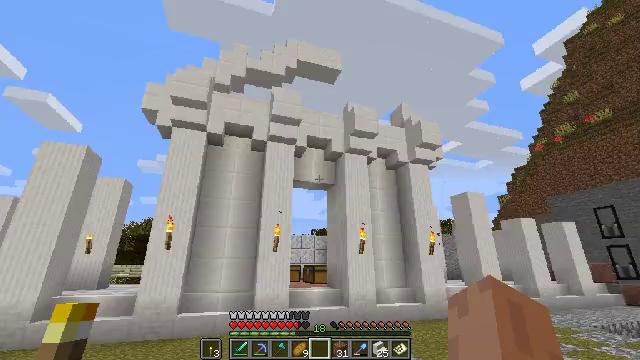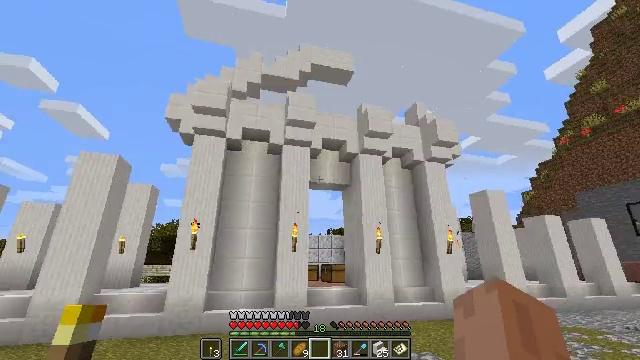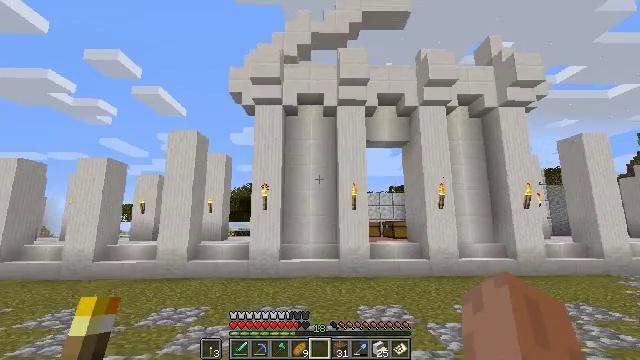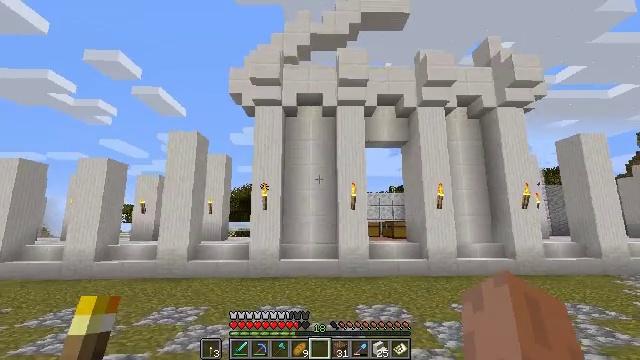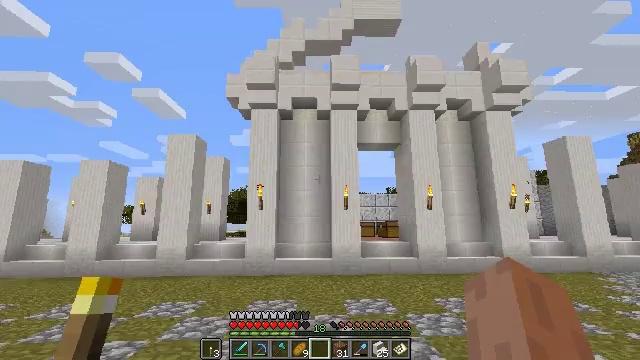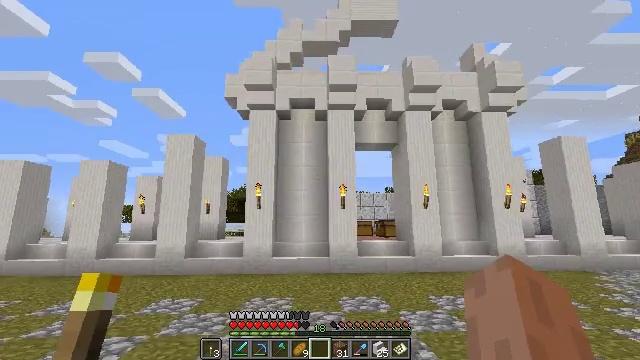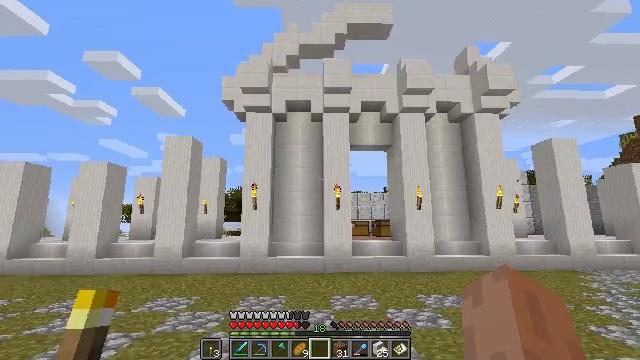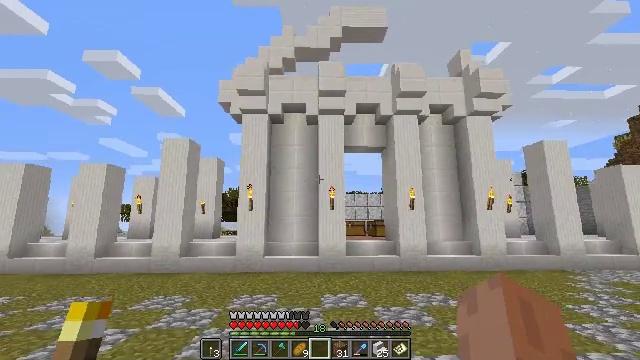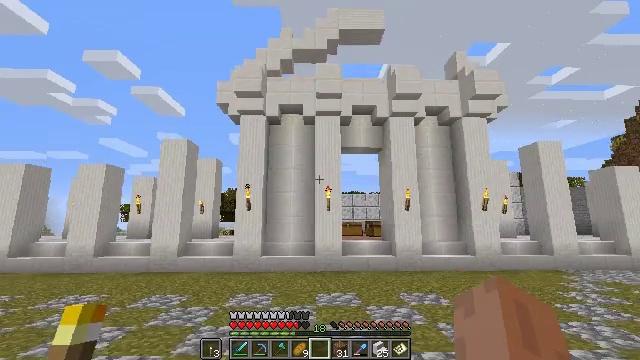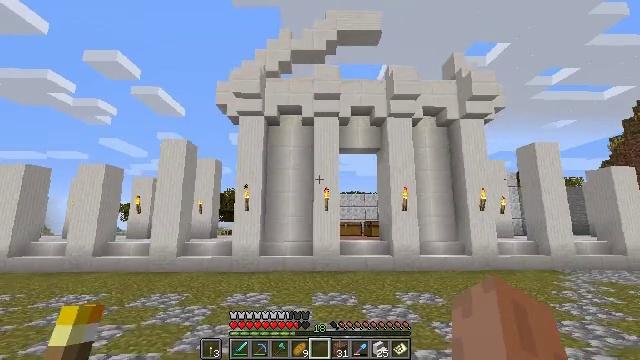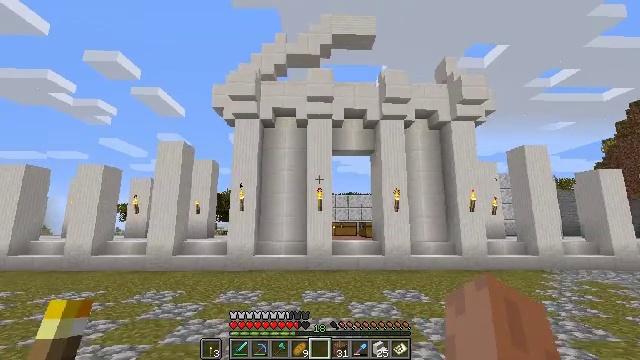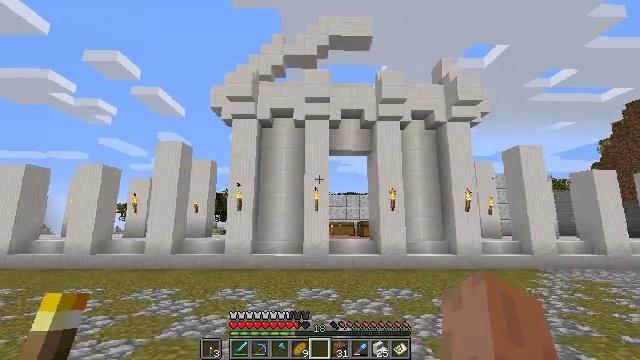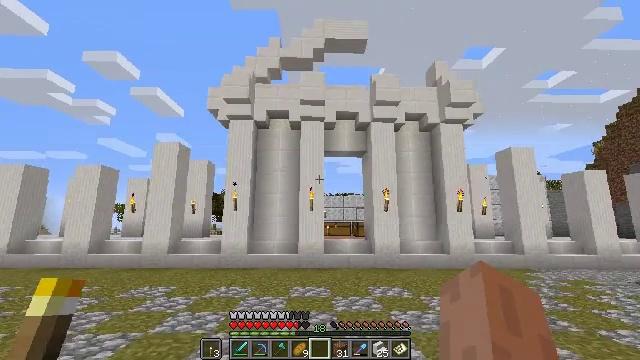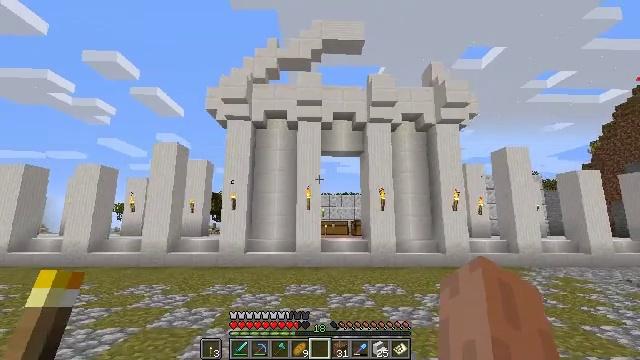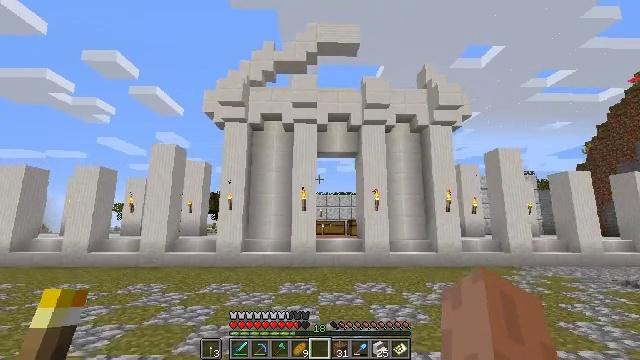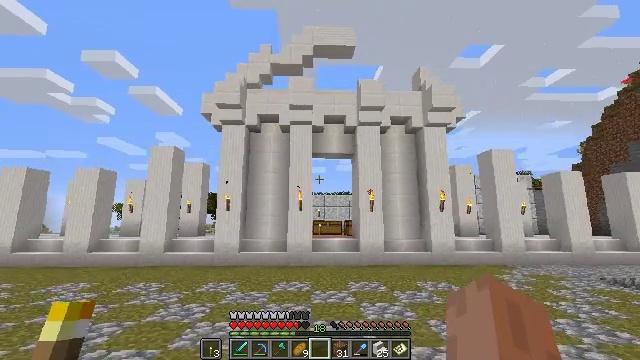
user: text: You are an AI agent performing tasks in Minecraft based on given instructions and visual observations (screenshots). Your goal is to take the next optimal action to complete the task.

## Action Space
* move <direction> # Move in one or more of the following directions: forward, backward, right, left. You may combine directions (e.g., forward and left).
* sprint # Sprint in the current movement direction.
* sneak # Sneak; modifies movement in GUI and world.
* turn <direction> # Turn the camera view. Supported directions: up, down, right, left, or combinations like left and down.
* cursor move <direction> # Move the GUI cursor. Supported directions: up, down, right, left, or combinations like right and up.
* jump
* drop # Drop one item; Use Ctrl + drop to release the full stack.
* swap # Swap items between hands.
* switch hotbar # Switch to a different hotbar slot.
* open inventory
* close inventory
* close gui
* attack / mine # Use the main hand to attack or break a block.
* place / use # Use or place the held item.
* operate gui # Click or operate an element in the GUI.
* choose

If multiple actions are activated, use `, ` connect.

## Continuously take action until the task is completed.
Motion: motion action
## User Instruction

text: Gather quartz pillar from a structure.
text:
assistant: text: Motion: move back and move right
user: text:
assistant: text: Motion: move back and move right, turn left and down
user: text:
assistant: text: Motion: move back and move right
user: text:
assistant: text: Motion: move back and move right
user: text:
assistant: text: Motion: move back and move right
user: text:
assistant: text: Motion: move back and move right
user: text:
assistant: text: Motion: move back and move right
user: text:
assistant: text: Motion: move back and move right
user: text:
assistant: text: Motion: move back and move right
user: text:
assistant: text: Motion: move back and move right
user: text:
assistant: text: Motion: move back and move right
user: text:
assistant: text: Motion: move back and move right
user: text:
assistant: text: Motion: move back and move right
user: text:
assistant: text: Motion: move back and move right
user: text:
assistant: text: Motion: move back and move right
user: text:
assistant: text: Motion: move back and move right
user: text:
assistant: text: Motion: move back and move right
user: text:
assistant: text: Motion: move back and move right
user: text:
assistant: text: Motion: move back and move right
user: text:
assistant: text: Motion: move back and move right
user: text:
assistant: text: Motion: move back and move right
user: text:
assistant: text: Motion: move back and move right
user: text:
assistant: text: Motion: move back and move right
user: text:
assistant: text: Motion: move back and move right
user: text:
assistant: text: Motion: move back
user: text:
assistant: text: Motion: move back
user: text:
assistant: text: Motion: move back
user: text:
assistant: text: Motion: move back
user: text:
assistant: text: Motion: move back
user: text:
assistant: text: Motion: move back